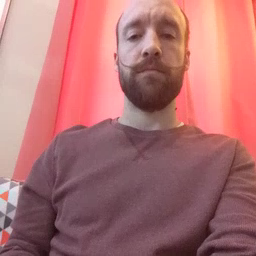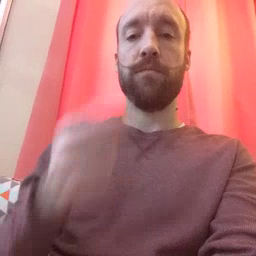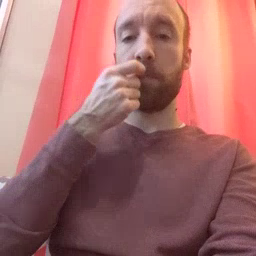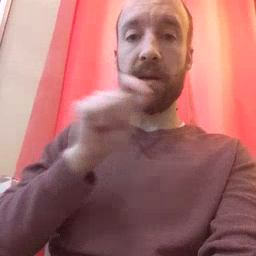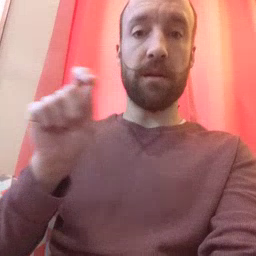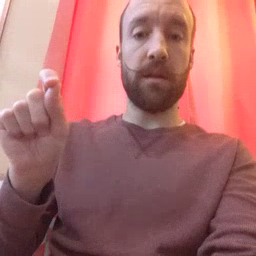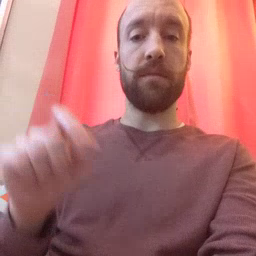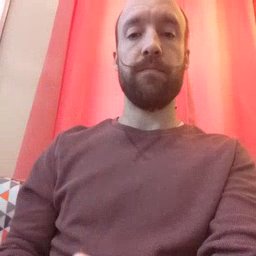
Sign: pencil